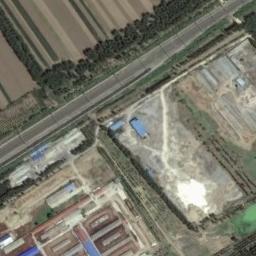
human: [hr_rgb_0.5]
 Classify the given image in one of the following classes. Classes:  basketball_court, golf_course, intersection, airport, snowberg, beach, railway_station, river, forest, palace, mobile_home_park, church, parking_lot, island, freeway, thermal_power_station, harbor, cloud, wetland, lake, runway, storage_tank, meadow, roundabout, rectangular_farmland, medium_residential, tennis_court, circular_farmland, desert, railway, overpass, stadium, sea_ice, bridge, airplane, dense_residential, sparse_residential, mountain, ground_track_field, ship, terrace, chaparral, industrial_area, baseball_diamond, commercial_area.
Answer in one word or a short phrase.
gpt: railway